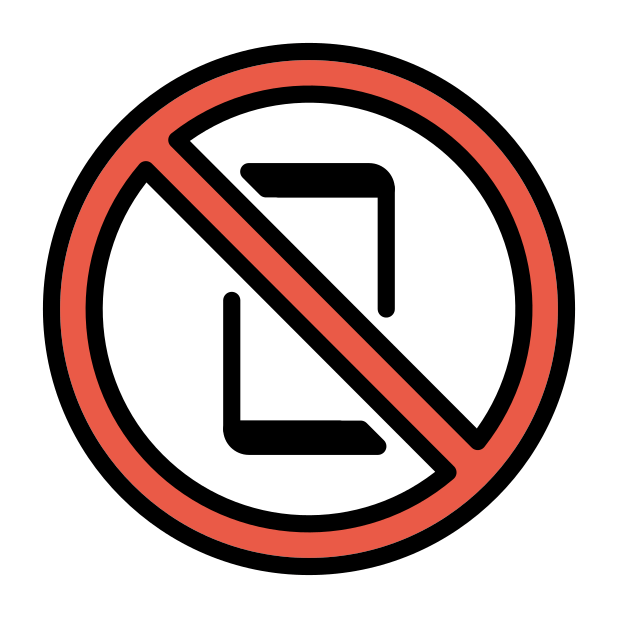
no mobile phones